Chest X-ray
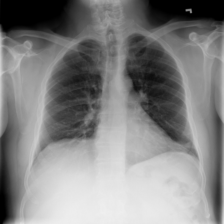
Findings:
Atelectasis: positive
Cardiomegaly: negative
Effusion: negative
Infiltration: negative
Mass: negative
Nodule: negative
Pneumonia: negative
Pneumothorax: negative
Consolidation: negative
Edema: negative
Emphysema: negative
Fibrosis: negative
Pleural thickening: negative
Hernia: negative